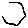
Label: hexagon